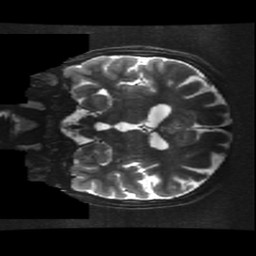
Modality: T2w
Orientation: coronal
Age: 12
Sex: female
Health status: ill
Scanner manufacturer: ge
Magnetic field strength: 3 T
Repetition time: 7.5 s
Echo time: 0.1015 s